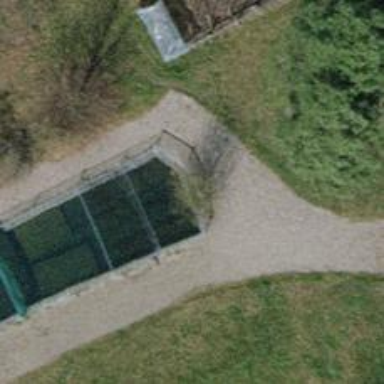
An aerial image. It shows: Culvert tunnel under canal.